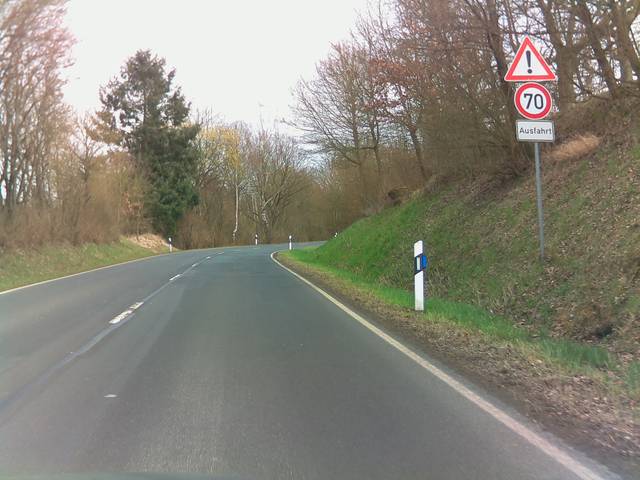
Region: Germany
Coordinates: 50.328, 8.957